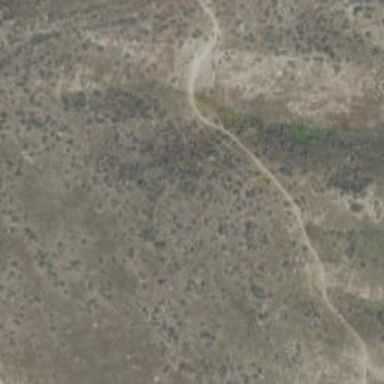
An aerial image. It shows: Path.